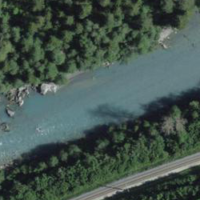
EUNIS habitat code: 15
Species observed at this site:
Salvia glutinosa